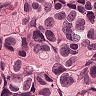
Metastatic tissue present: yes